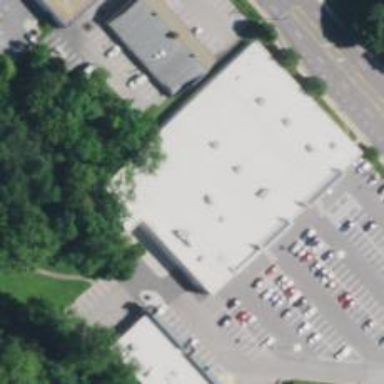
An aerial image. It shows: Supermarket.